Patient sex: F
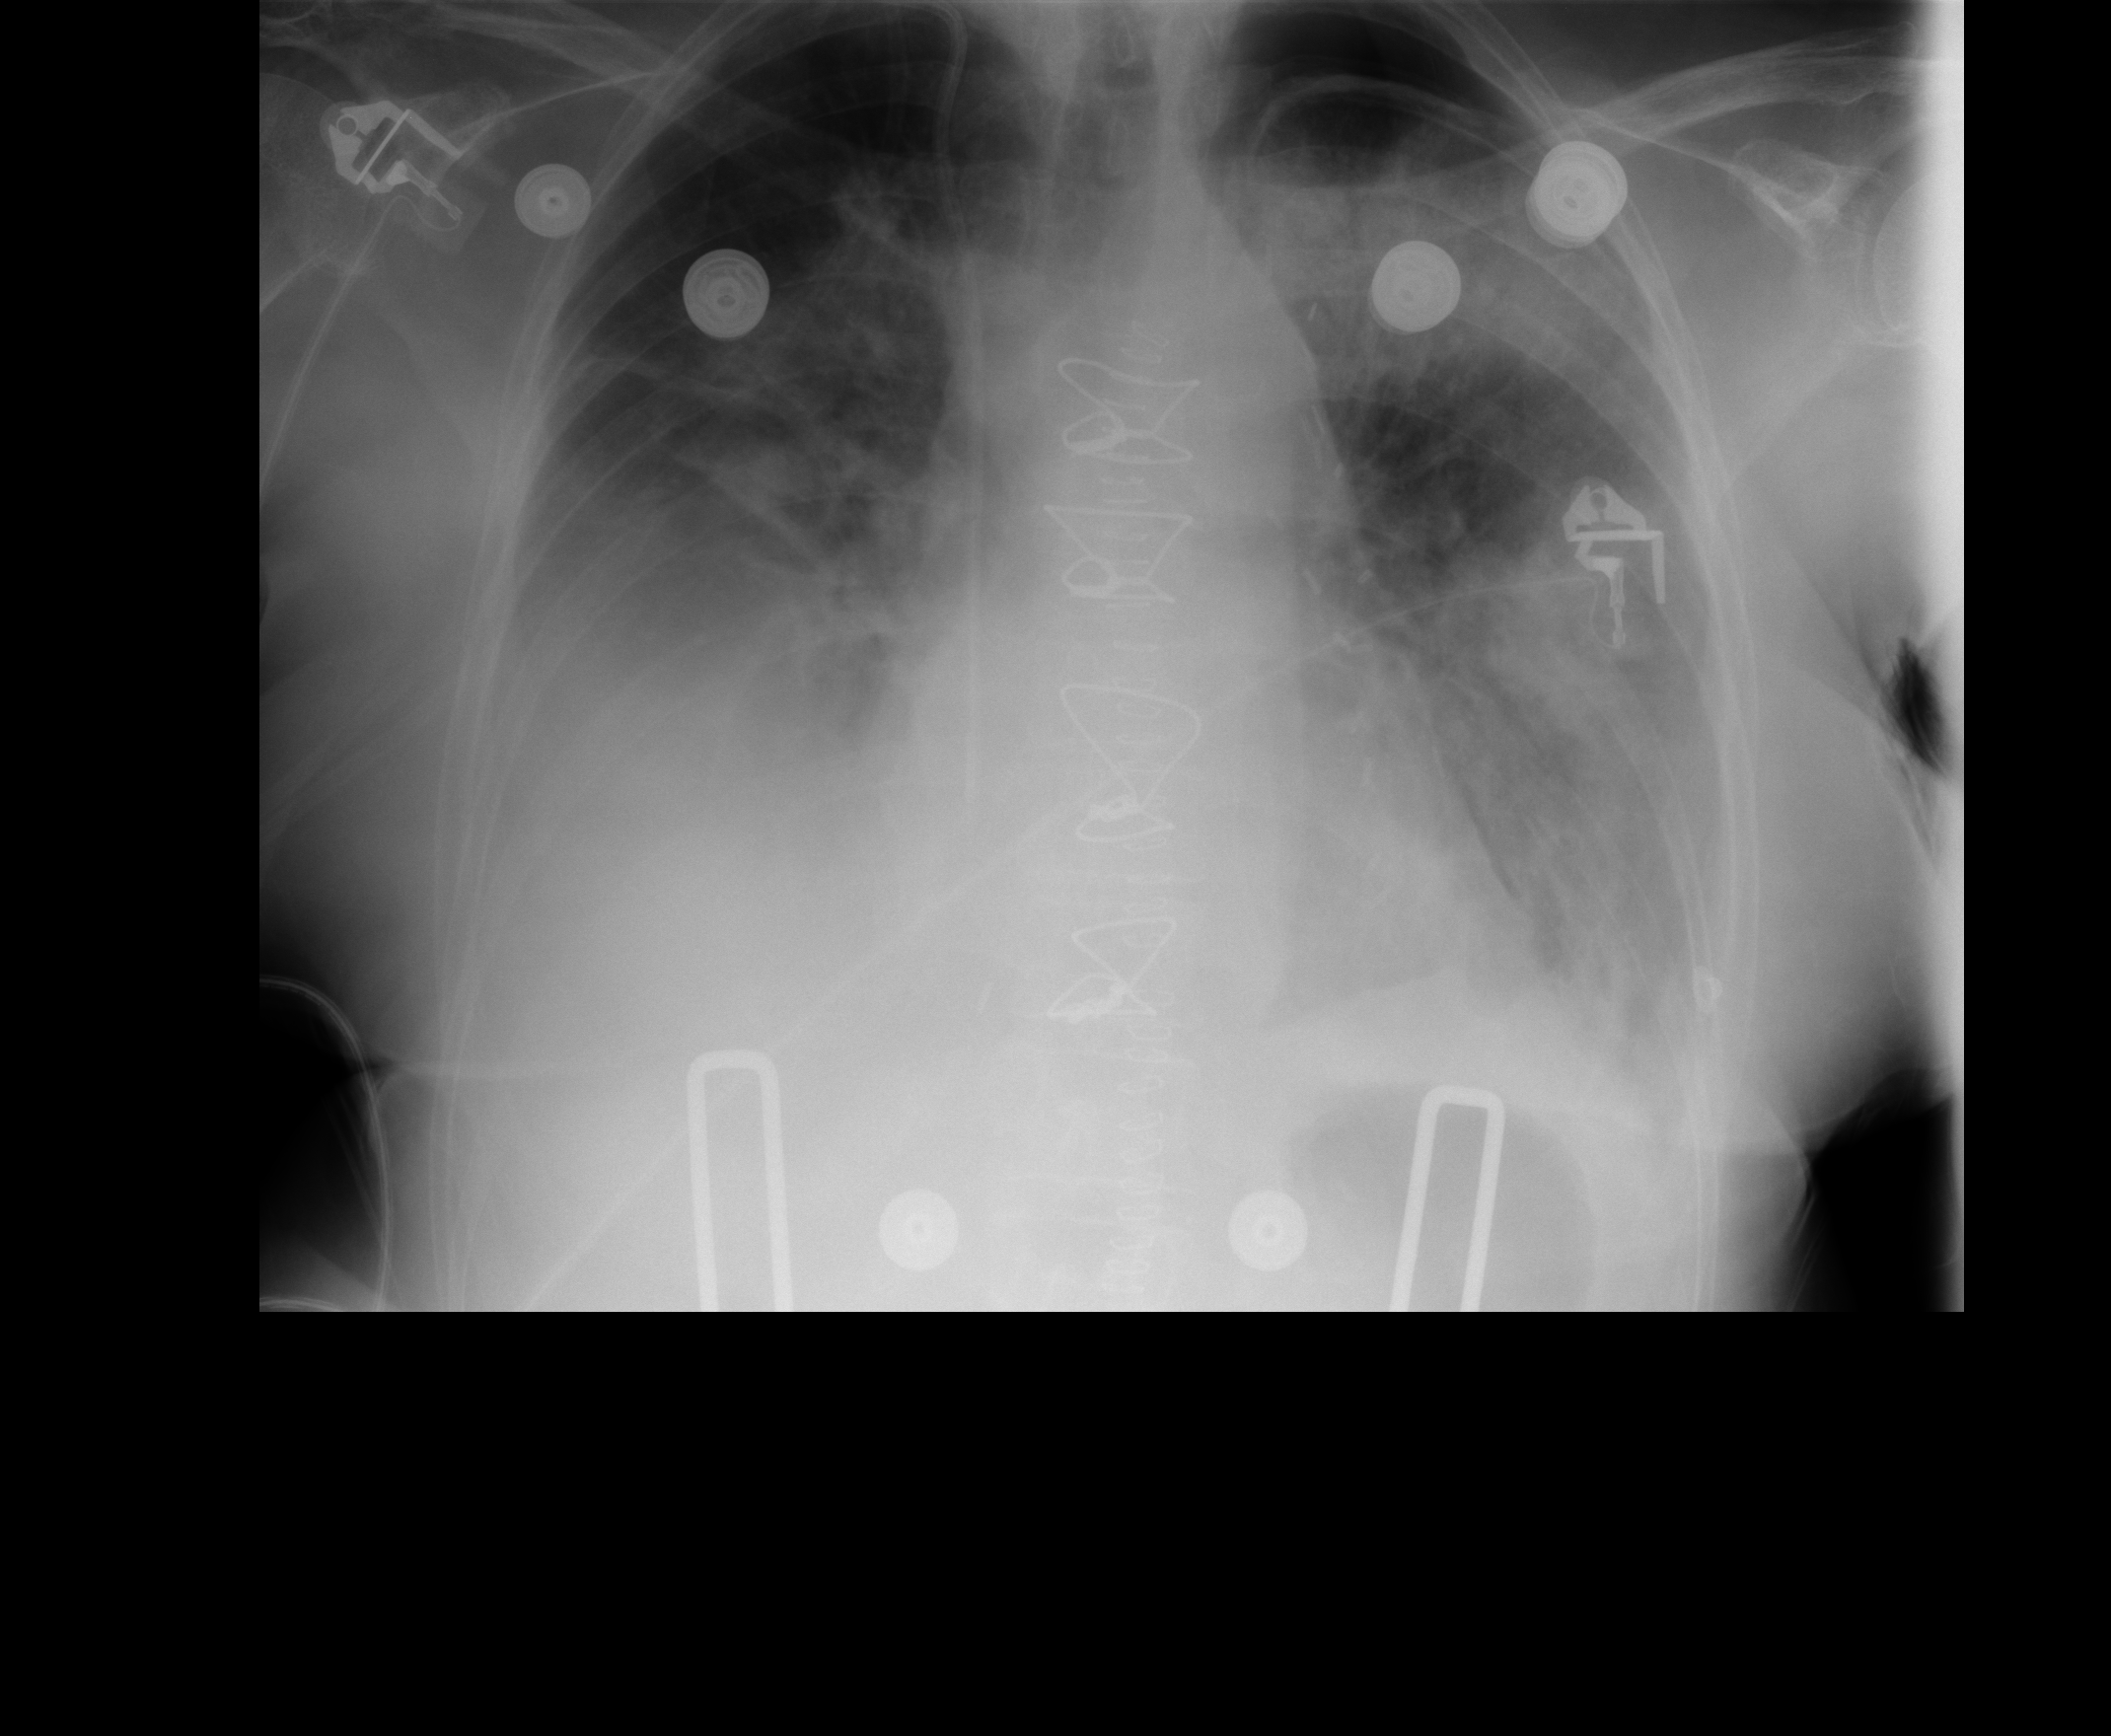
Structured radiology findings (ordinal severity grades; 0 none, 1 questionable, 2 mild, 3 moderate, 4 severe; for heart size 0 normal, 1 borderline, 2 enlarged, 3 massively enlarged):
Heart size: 0
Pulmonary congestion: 2
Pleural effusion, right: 3
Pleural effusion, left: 3
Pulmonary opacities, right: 2
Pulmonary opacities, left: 3
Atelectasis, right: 2
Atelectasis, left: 3